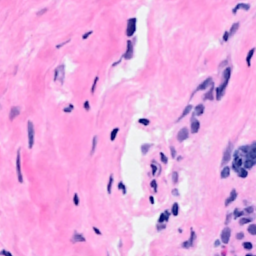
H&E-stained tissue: Breast